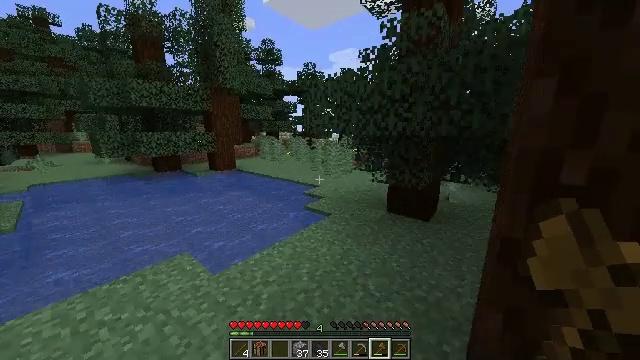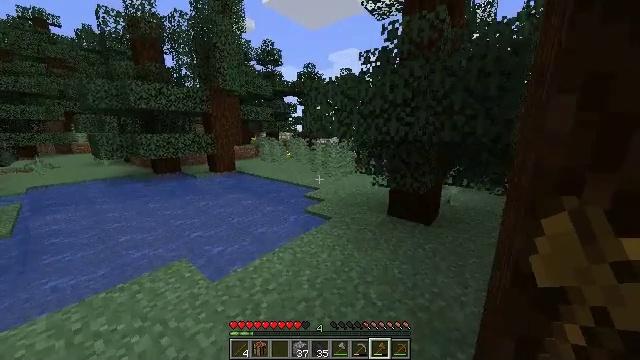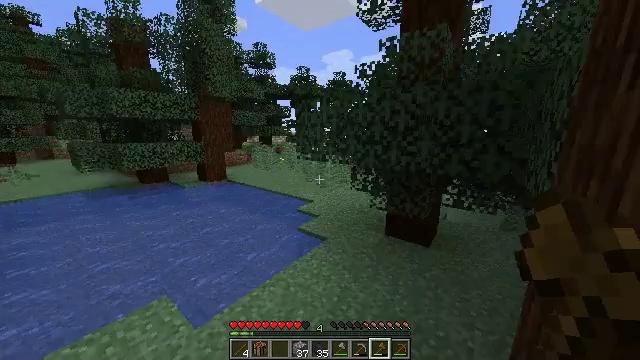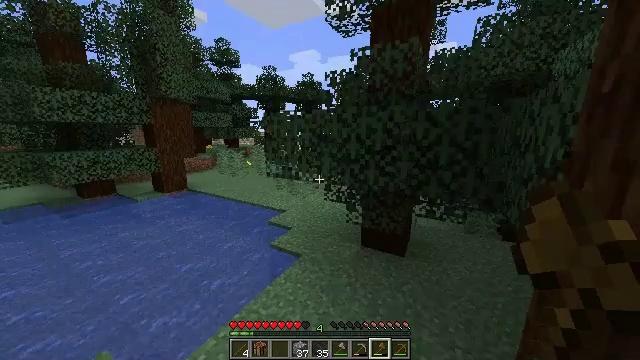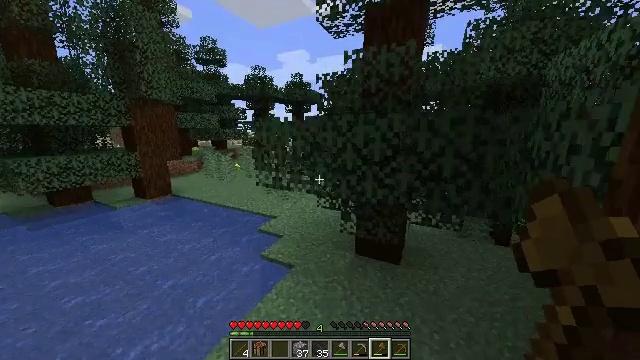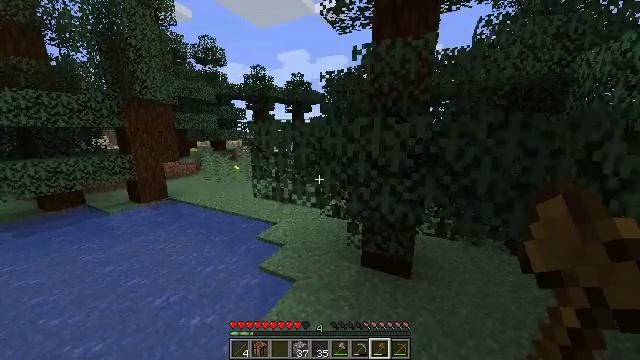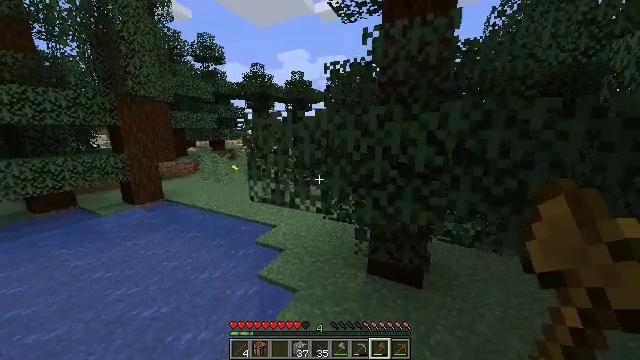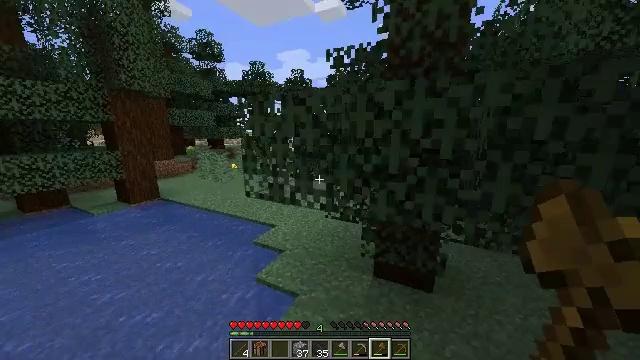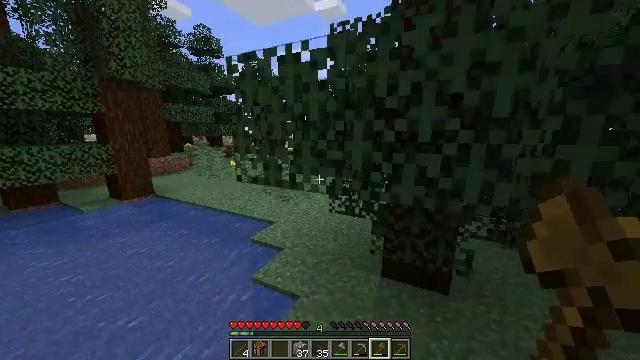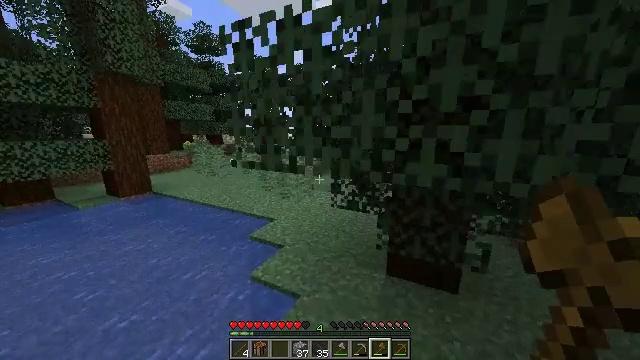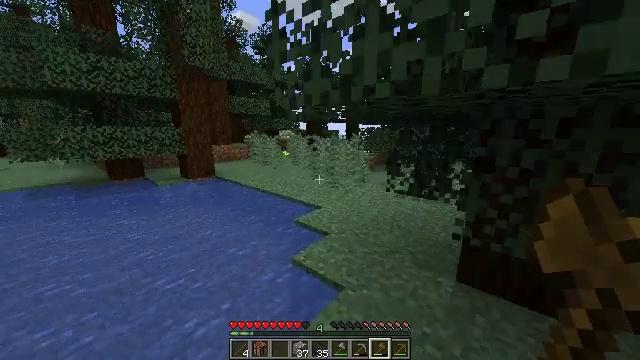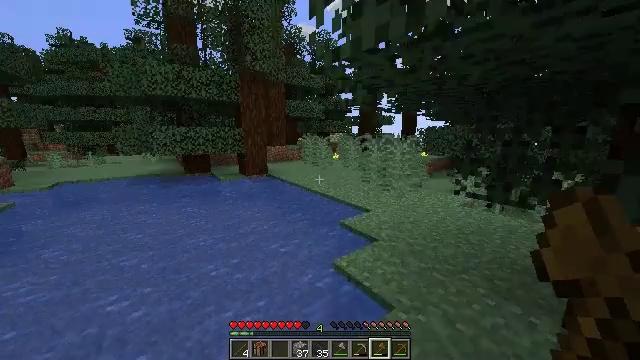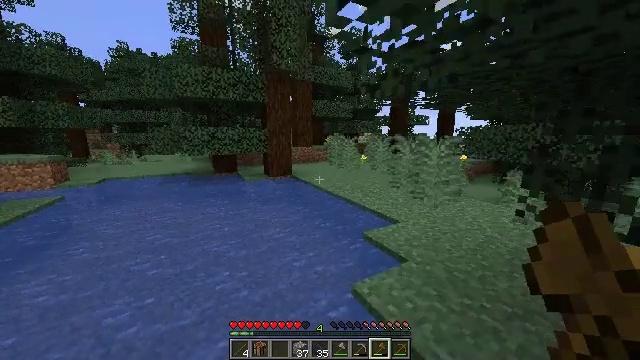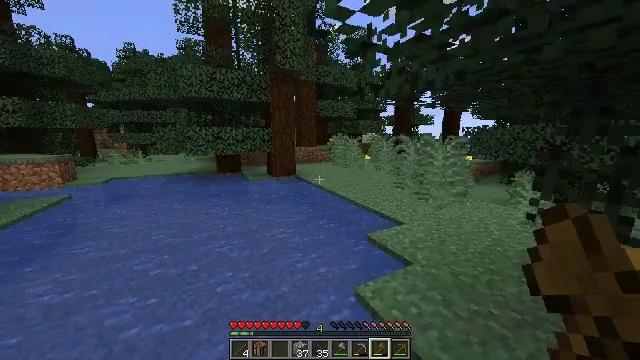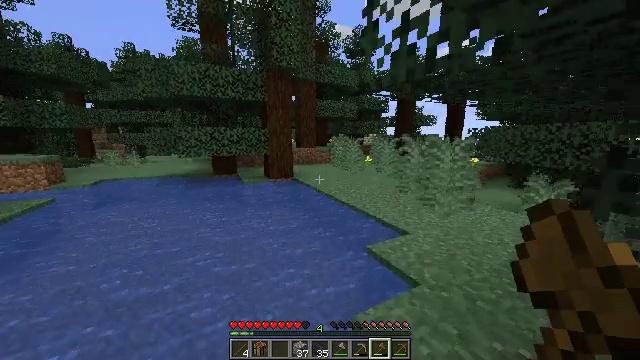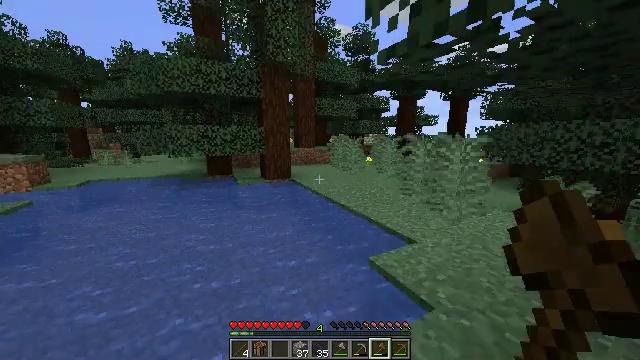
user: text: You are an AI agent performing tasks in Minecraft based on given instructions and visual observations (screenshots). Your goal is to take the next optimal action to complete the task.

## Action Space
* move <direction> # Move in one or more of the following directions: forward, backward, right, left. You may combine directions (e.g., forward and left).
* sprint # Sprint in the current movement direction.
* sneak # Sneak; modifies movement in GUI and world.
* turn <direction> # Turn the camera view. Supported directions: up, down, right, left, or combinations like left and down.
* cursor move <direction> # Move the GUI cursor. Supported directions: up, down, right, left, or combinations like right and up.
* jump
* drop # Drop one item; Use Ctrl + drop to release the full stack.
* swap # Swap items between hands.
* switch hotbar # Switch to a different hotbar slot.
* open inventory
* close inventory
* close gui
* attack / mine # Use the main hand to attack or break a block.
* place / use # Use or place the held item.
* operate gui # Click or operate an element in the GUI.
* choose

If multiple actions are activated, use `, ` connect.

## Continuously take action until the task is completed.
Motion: motion action
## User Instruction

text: Mine the large fern from the ground.
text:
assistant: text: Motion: move forward, jump
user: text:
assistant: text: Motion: move forward, turn right, jump
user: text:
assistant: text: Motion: move forward, turn right, jump
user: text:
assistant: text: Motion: move forward, turn right, jump
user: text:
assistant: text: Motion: move forward
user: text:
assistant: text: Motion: move forward
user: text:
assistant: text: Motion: move forward
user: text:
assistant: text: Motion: move forward
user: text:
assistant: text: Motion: move forward
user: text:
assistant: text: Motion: move forward, turn left
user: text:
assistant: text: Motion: move forward, turn left and up
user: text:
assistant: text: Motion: move forward, turn left
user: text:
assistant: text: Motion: move forward, turn left
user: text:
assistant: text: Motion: move forward
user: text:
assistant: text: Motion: move forward
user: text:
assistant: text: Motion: move forward
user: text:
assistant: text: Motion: move forward
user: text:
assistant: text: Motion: move forward, turn right
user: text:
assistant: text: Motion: move forward, turn right
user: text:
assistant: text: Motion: move forward, turn right
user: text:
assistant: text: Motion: move forward, turn right
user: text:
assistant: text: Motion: move forward, turn right
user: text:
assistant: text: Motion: move forward, turn right
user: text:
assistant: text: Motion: move forward, turn right
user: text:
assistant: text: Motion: move forward, turn right, jump
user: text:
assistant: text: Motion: move forward, turn right, jump
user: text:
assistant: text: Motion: move forward, turn right, jump
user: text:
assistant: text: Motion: move forward, turn right, jump
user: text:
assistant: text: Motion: move forward, jump
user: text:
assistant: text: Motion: move forward and move right, jump